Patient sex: F
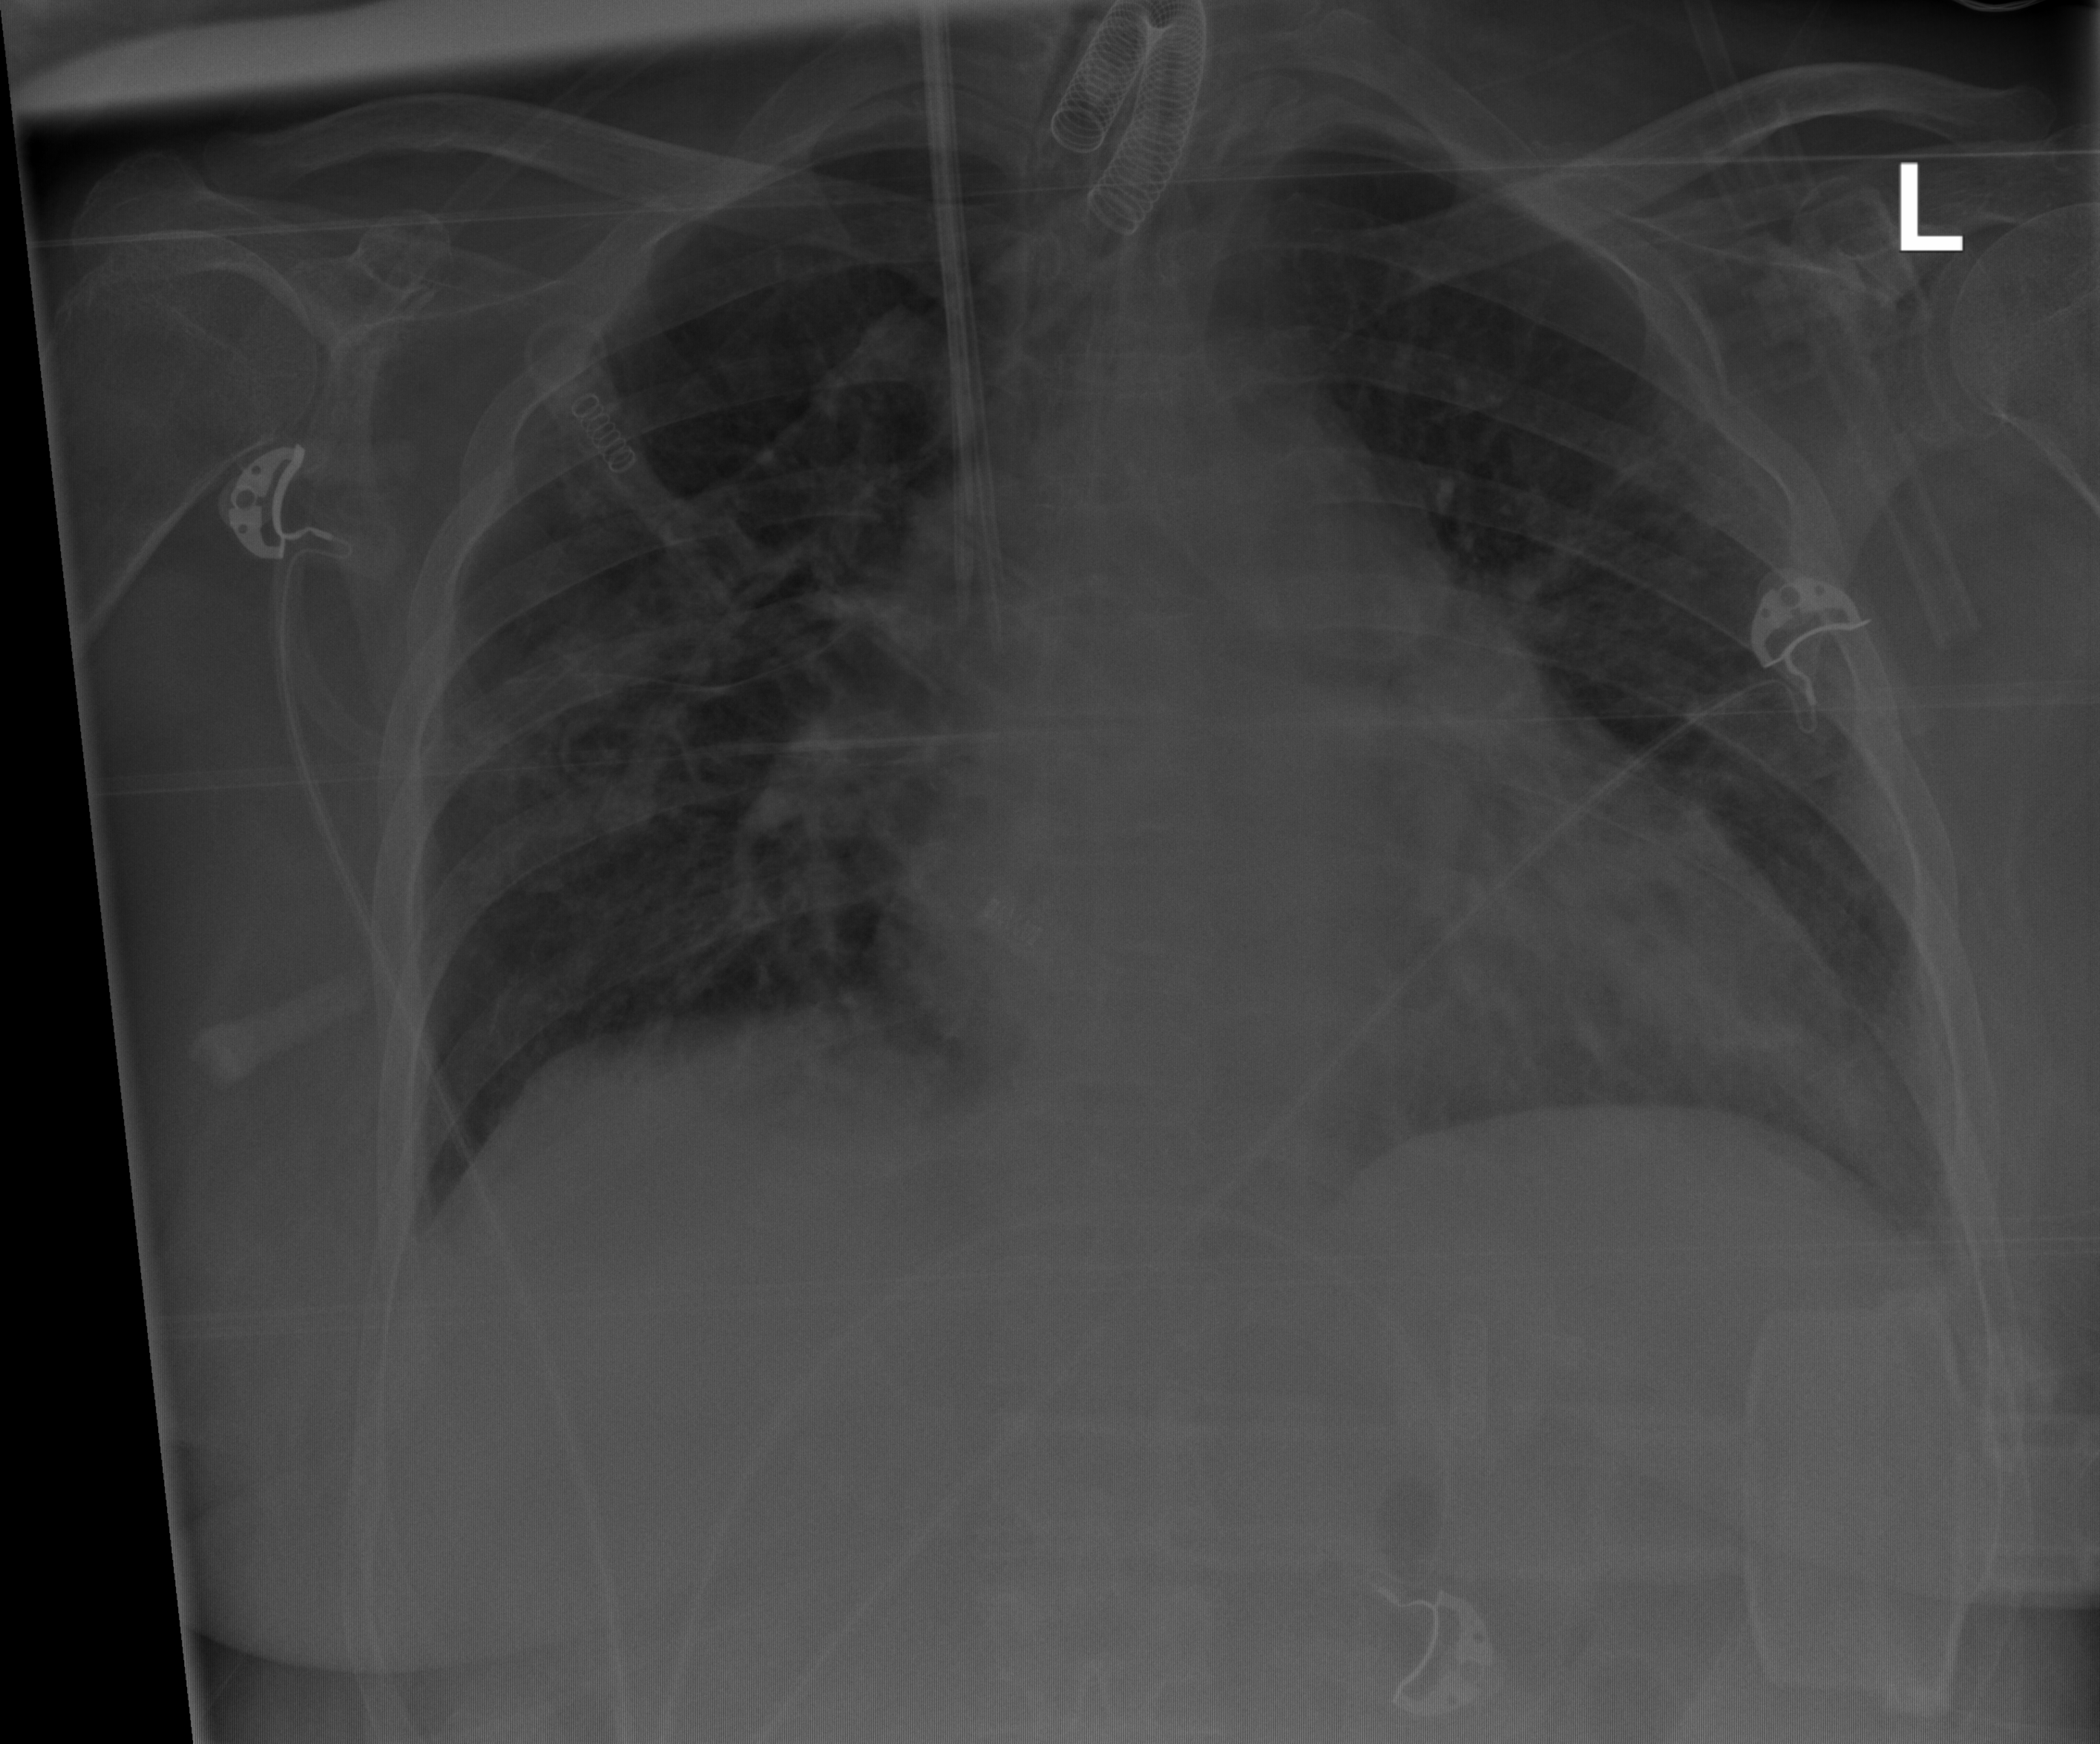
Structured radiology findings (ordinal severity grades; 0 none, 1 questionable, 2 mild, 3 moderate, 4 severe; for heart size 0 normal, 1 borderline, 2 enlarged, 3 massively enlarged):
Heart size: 2
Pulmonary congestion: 2
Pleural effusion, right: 0
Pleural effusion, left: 1
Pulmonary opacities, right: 2
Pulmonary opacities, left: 2
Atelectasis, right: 0
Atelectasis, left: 2